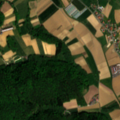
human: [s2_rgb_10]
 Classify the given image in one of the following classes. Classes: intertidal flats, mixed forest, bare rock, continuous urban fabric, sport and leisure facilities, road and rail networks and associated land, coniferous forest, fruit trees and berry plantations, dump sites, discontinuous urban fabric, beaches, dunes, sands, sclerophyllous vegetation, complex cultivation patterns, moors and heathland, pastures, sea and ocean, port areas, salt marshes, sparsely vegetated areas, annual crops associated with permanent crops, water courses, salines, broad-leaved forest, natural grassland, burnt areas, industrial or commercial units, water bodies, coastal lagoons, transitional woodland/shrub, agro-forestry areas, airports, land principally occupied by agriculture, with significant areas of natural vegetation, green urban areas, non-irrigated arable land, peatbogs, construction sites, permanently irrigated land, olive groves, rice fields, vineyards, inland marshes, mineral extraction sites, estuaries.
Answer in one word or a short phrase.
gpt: non-irrigated arable land, complex cultivation patterns, broad-leaved forest